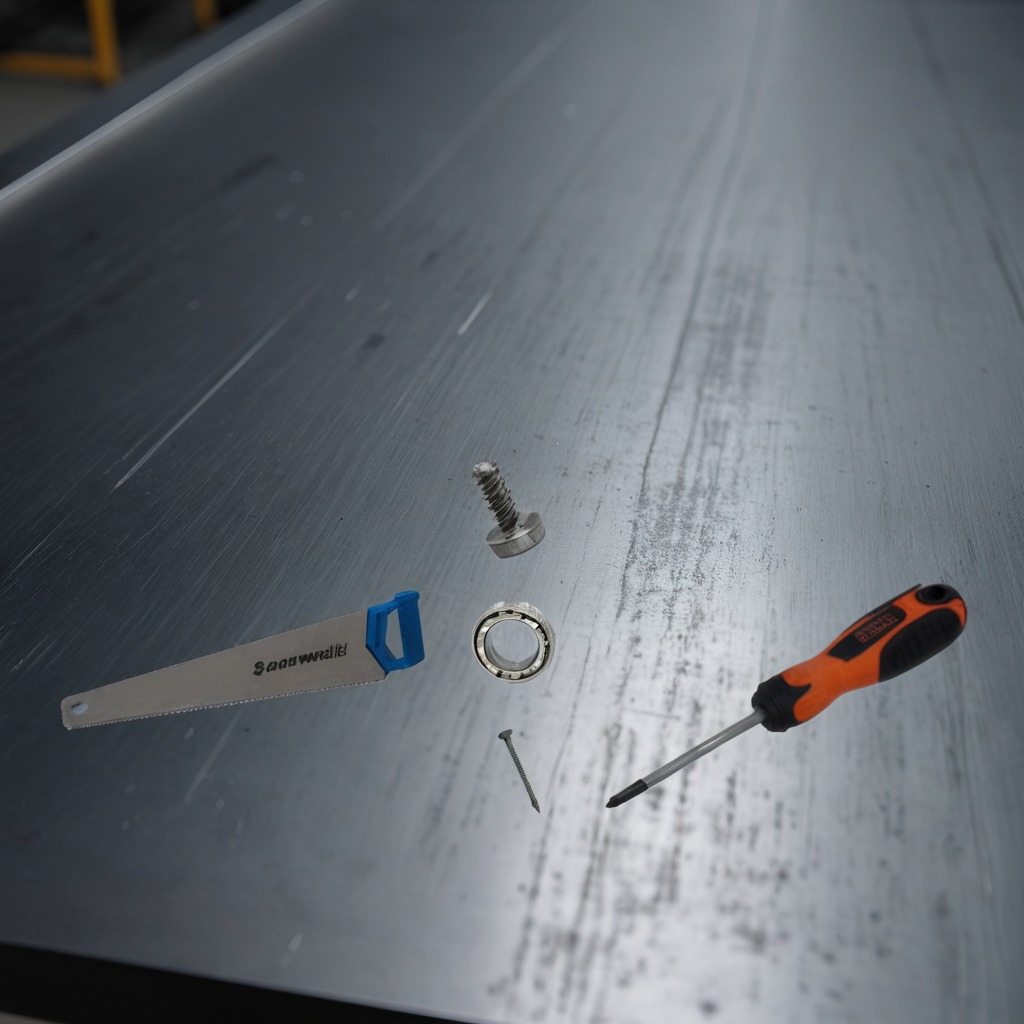
A ball bearing, a machine screw, an iron nail, a metal saw, and a screwdriver are lying on the cold steel table in a mining workshop.